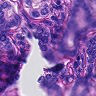
Metastatic tissue present: yes